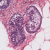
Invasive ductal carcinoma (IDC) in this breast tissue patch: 0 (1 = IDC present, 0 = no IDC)